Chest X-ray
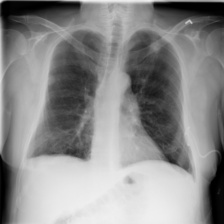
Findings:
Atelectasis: negative
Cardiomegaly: negative
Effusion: negative
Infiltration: negative
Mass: negative
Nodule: negative
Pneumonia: negative
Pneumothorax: negative
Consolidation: negative
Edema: negative
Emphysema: negative
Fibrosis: negative
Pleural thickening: negative
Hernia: negative